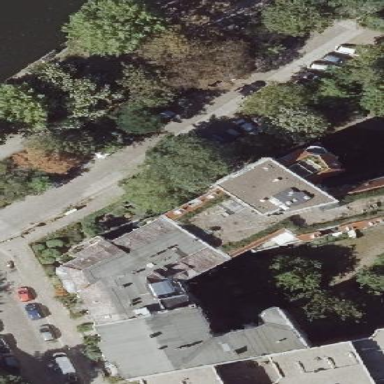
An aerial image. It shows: Residential building with unique double saltbox roof shape.